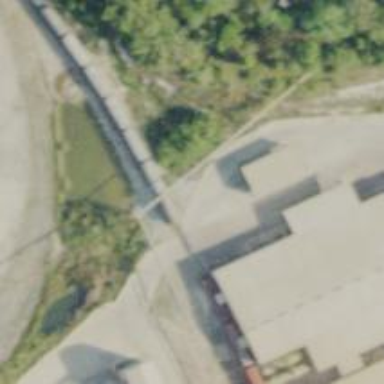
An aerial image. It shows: Railway spur service for aggregate transportation.